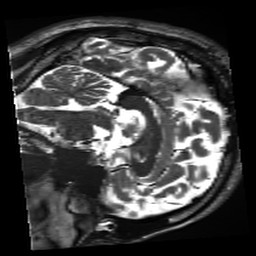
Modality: inplaneT2
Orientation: sagittal
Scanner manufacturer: siemens
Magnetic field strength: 3 T
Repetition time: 11 s
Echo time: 0.059 s